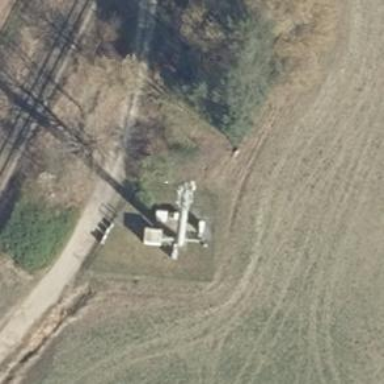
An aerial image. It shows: Communication mast tower.